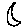
Label: moon